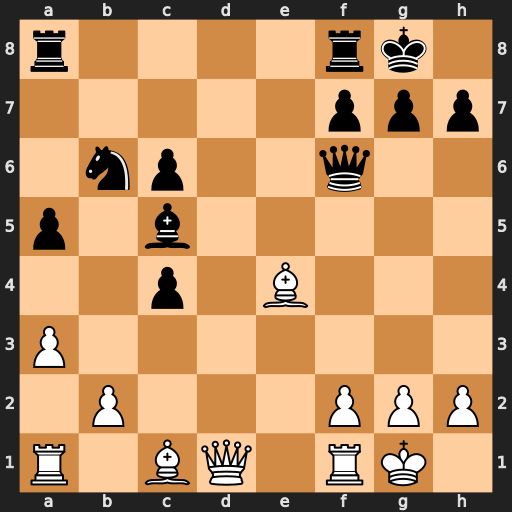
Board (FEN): r4rk1/5ppp/1np2q2/p1b5/2p1B3/P7/1P3PPP/R1BQ1RK1
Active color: w
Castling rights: -
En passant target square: -
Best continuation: Qh5 h6 Qxc5